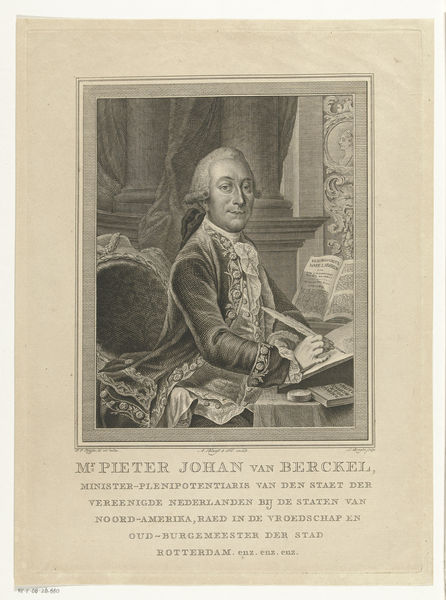
Titel: Portret van ambassadeur Pieter Johan van Berckel
Künstler: Leendert Brasser
Standort: Amsterdam
Institution: Rijksmuseum
Schlagwörter: feder, mann, säule, blick, jacke, möbel, portrait, porträt, sessel, bordüre, buch, druck, pult, wohlhabend, schreiben, neuzeit, perrrücke